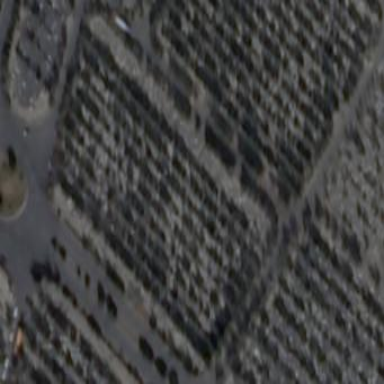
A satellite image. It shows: Cemetery.